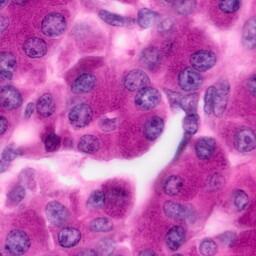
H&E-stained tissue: Pancreatic